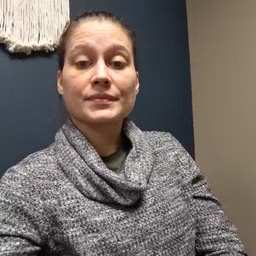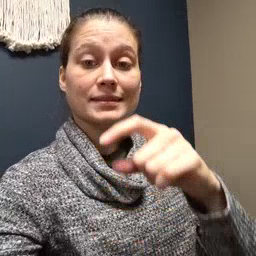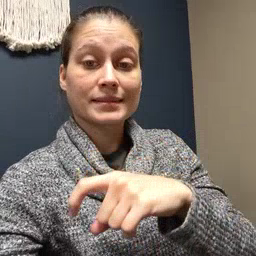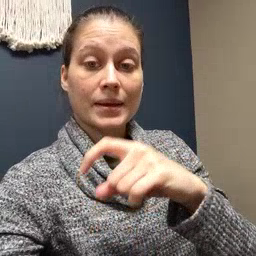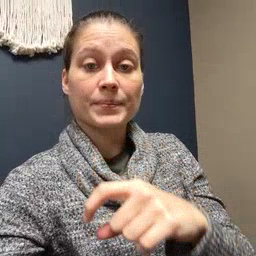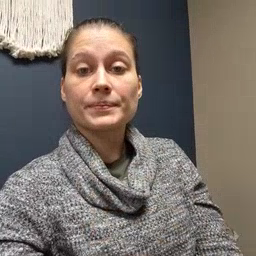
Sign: time